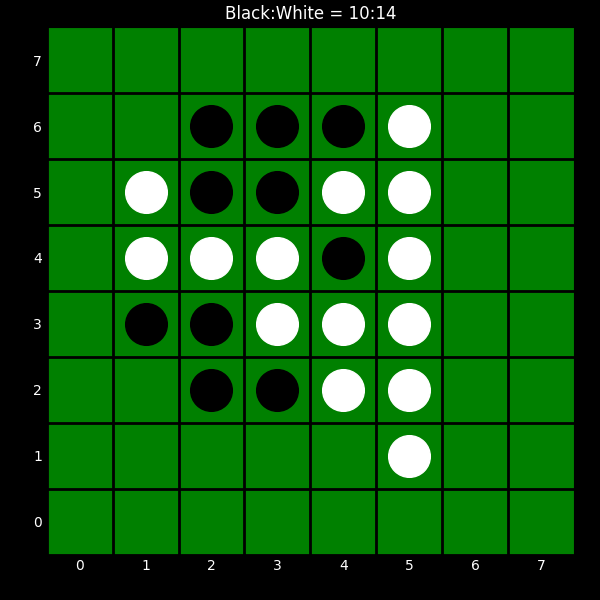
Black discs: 10
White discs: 14